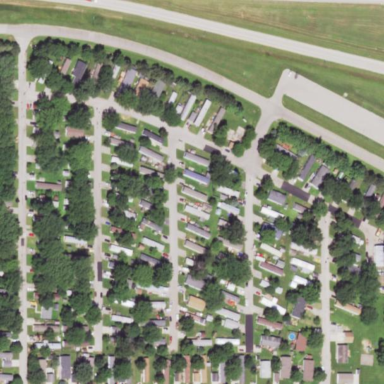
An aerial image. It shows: Residential area designated as trailer park.